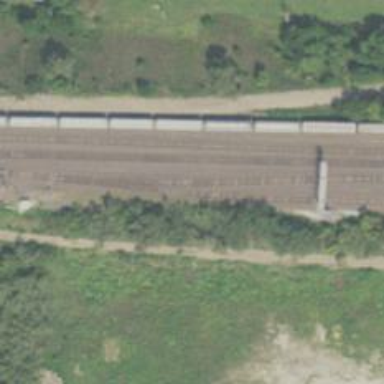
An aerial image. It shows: Railway yard used for servicing trains.